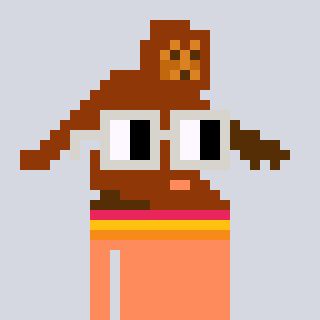
a pixel art character with square light gray glasses, a bigfoot-shaped head and a peachy-colored body on a cool background